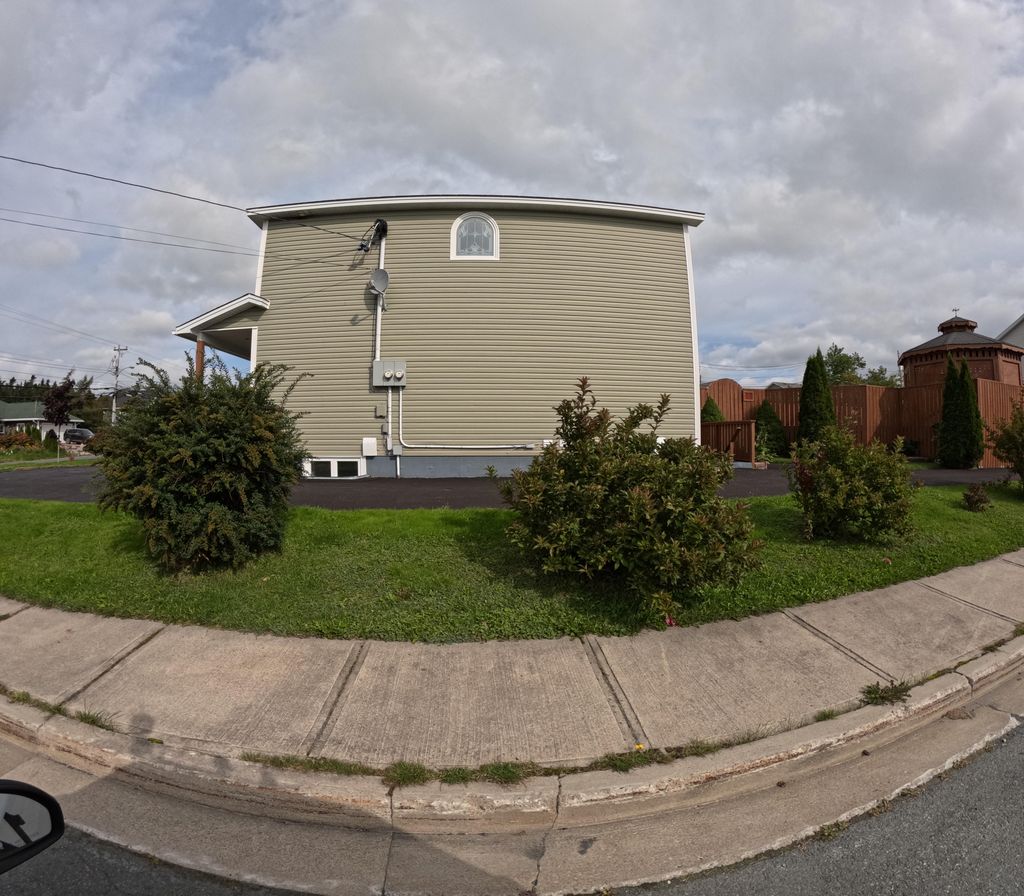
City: st_johns